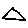
Label: triangle